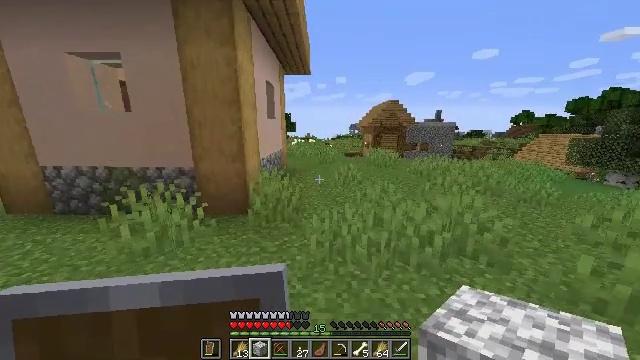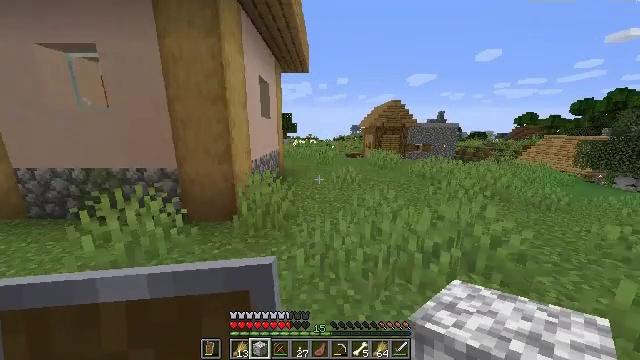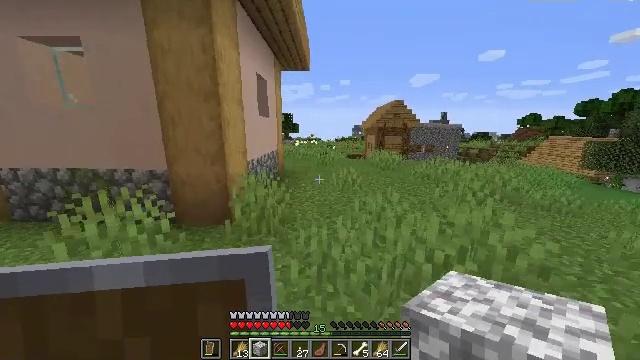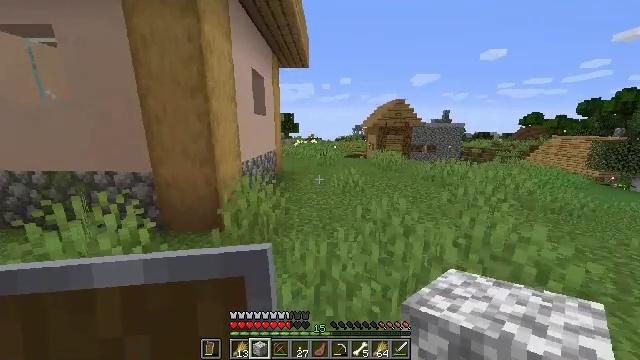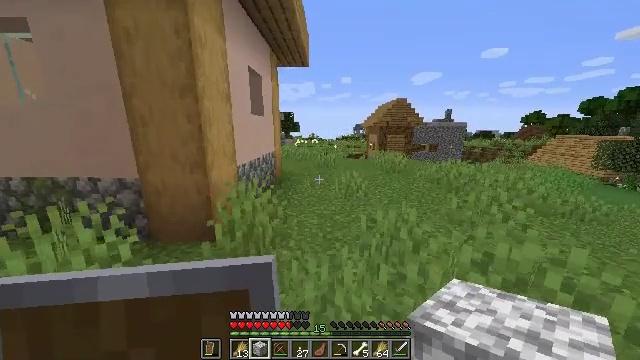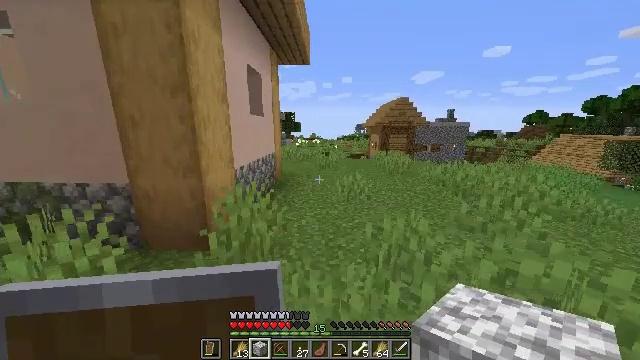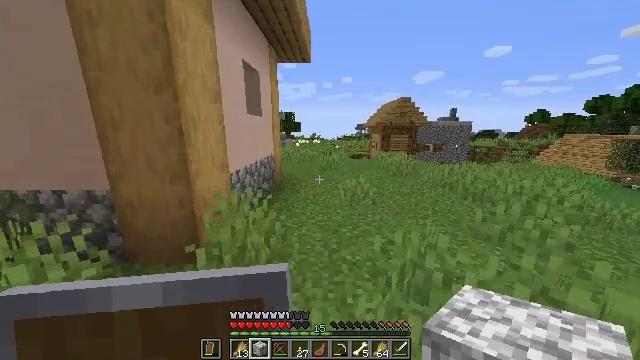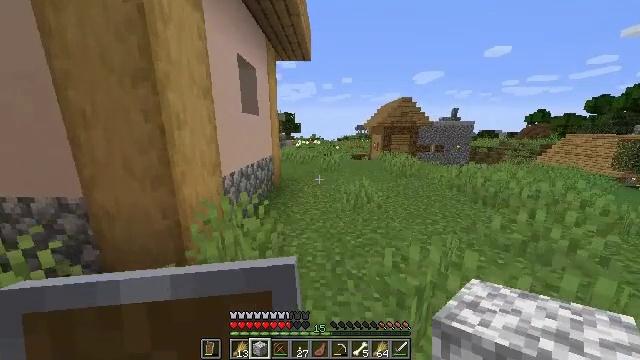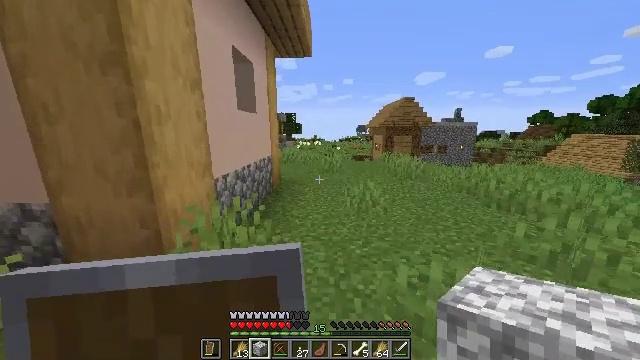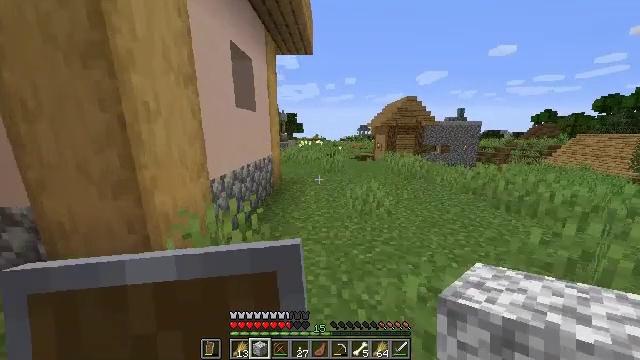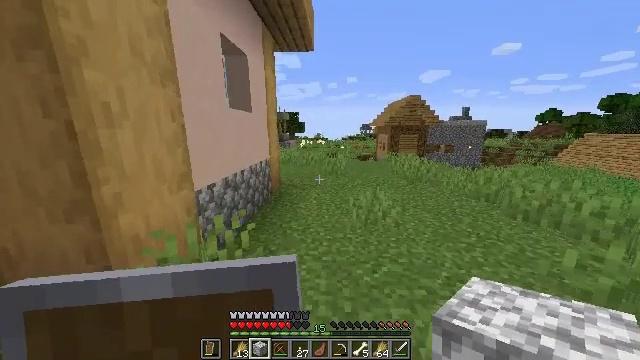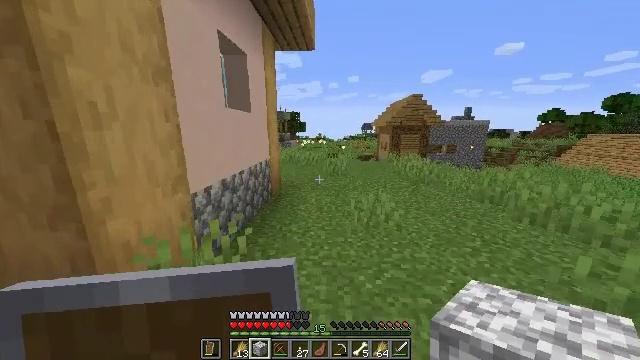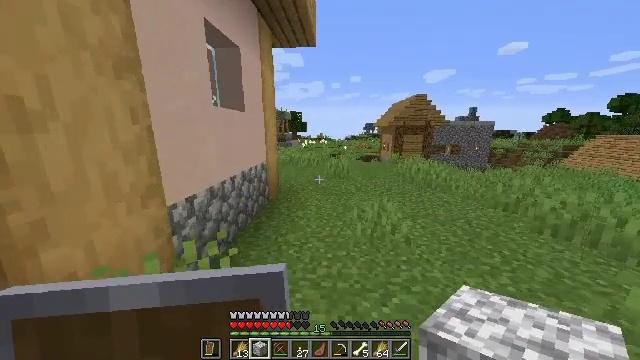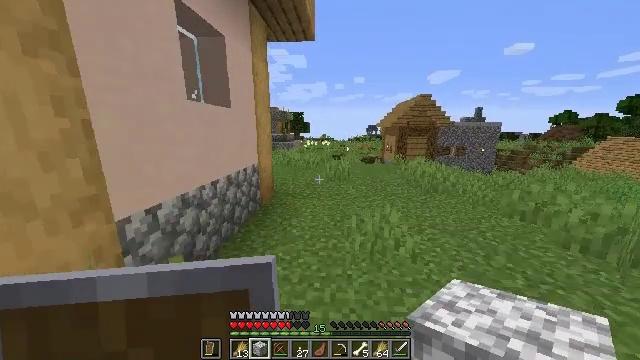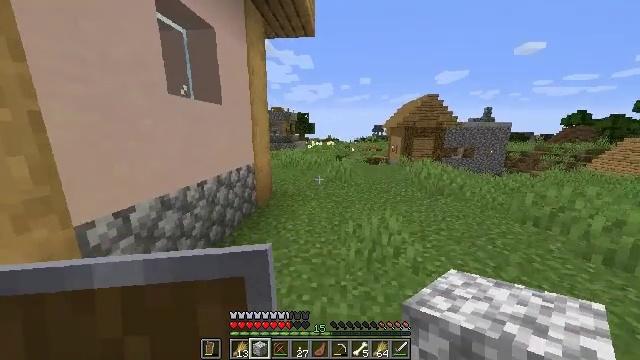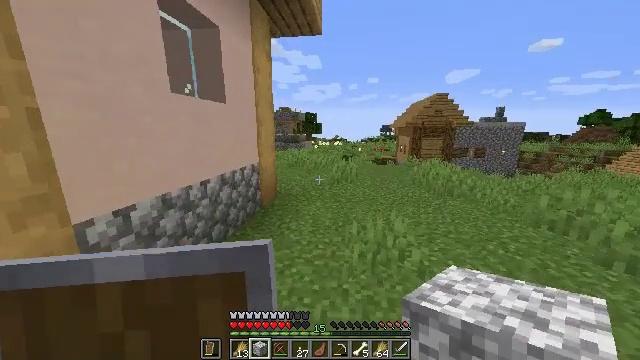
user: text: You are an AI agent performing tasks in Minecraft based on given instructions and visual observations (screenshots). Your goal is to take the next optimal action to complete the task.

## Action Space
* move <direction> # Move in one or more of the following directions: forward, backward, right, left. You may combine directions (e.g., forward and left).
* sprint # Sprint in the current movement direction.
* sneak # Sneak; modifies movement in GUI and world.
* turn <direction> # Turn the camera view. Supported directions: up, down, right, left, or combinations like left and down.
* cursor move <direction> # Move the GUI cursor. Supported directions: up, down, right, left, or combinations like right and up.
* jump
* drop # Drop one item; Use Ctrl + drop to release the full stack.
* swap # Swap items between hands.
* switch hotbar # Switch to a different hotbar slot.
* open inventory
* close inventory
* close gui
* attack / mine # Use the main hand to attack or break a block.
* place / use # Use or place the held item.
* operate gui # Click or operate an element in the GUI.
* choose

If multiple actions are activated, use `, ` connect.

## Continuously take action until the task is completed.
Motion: motion action
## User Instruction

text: Collect the bell.
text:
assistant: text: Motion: move forward
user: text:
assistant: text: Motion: move forward
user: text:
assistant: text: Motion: move forward
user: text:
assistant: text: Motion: move forward
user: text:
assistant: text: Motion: move forward
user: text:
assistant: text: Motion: move forward
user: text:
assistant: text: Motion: move forward
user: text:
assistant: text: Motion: move forward
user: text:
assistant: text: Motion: move forward
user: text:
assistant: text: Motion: move forward
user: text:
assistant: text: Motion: move forward
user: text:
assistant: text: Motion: move forward
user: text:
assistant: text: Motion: move forward and move right
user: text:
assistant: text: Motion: move forward and move right, turn left
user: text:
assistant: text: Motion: move forward and move right, turn left
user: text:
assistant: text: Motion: move forward and move right, turn left
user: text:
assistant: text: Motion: move forward and move right, turn left
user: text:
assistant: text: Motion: move forward and move right, turn left
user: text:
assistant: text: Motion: move forward and move right, turn left
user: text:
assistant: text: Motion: move forward and move right, turn left
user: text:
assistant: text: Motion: move forward and move right, turn left
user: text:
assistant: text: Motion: move forward and move right, turn left
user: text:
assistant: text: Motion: move forward and move right, turn left
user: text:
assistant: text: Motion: move forward and move right, turn left
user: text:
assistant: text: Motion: move forward and move right, turn left
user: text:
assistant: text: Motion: move forward and move right, turn left
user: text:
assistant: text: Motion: move forward and move right, turn left
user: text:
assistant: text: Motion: move forward and move right, turn left
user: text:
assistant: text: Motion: move forward and move right
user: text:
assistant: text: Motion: move forward and move right